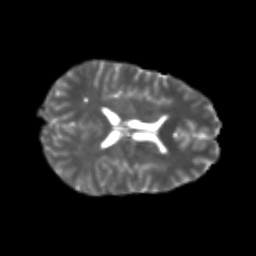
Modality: T2w
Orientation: axial
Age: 24
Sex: male
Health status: healthy
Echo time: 0.074 s